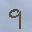
Label: 9